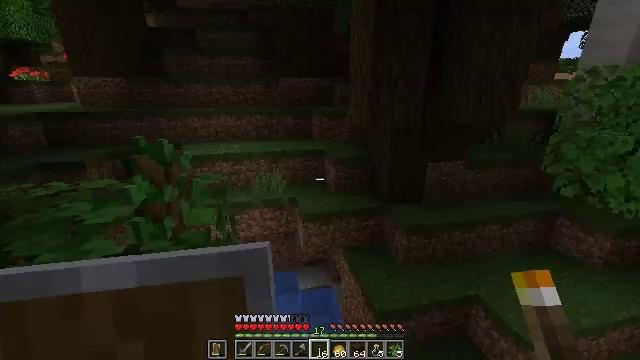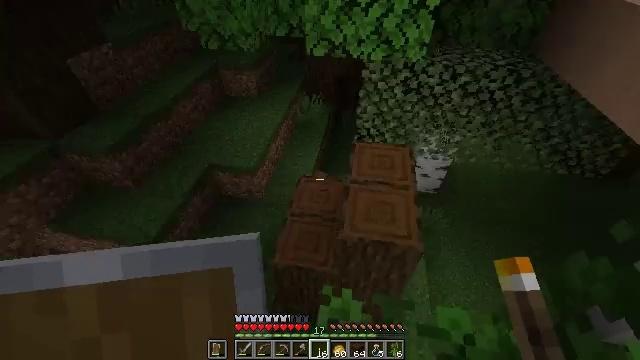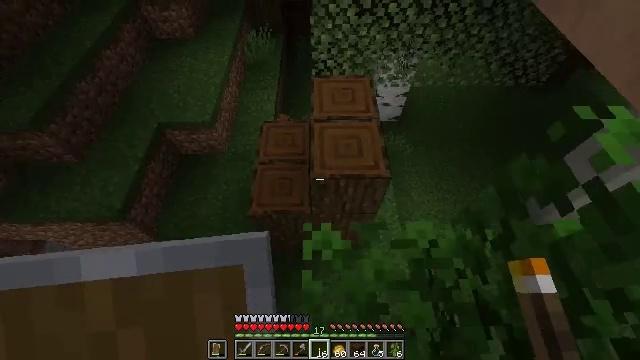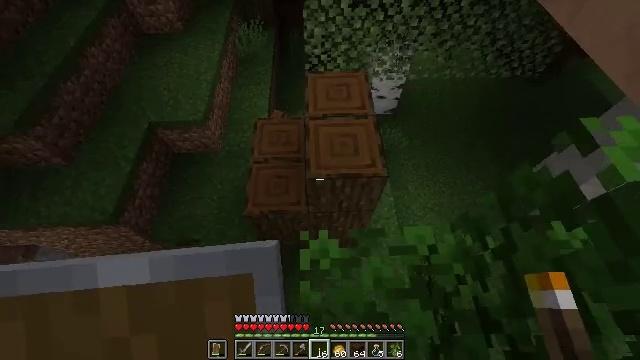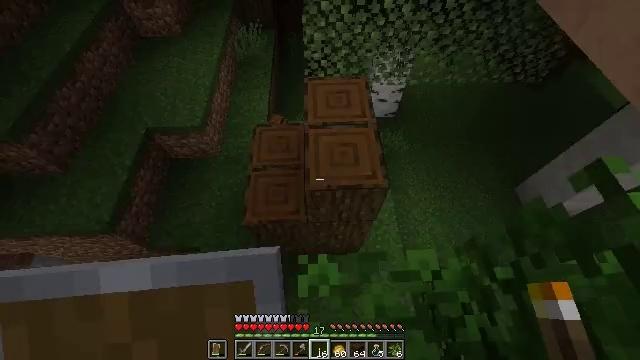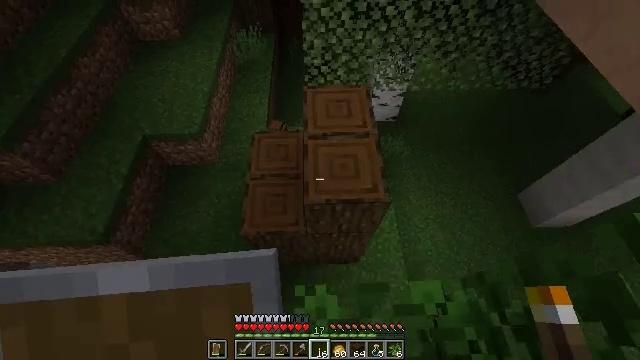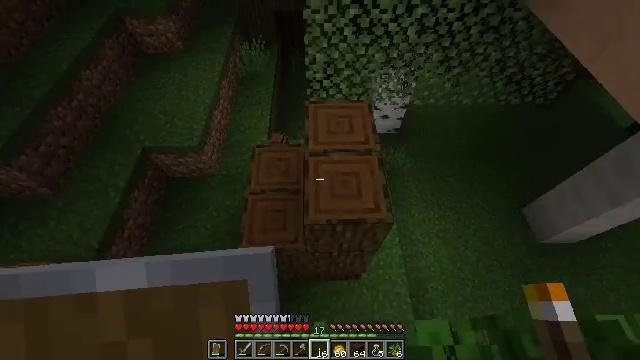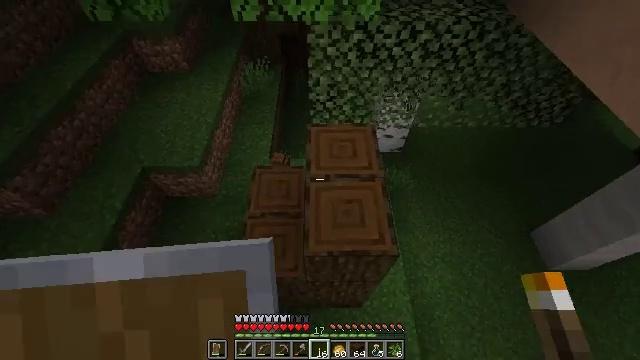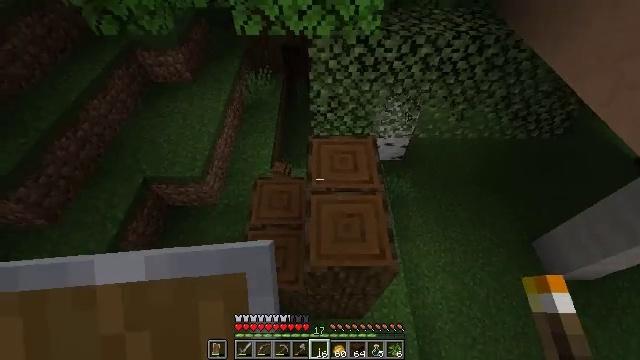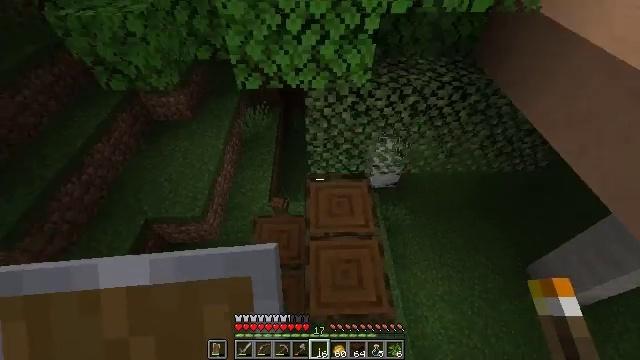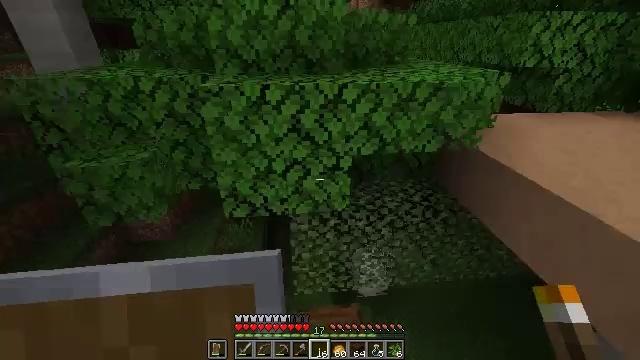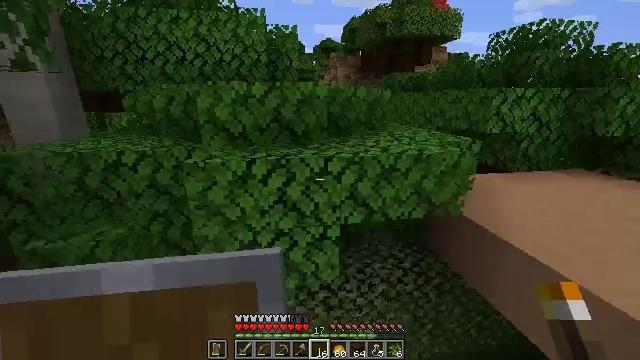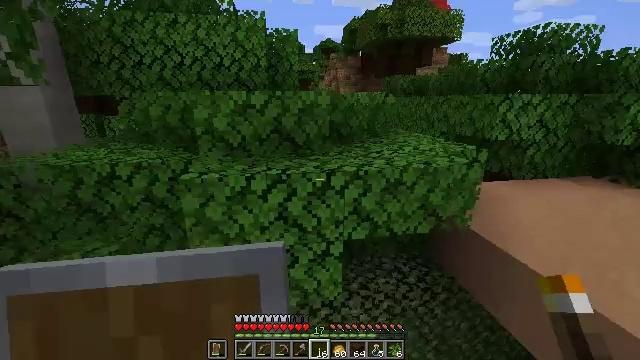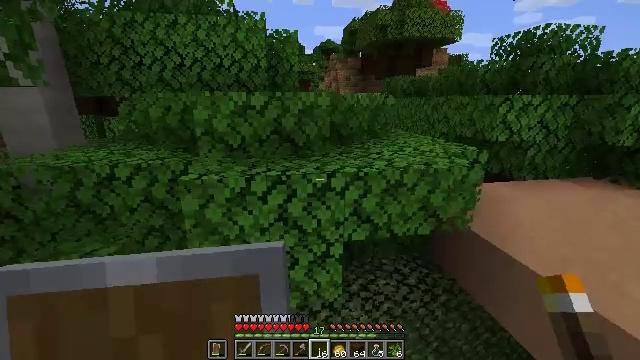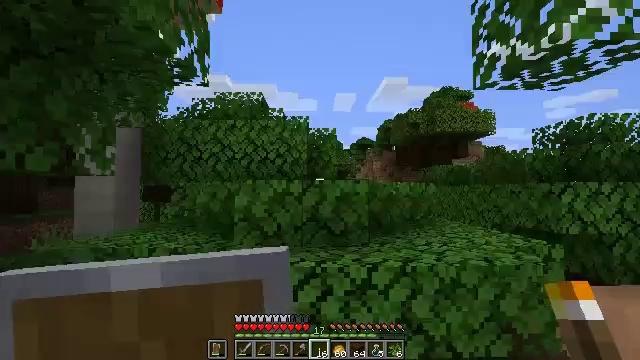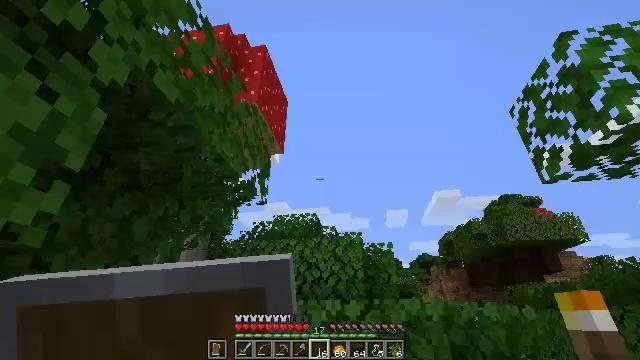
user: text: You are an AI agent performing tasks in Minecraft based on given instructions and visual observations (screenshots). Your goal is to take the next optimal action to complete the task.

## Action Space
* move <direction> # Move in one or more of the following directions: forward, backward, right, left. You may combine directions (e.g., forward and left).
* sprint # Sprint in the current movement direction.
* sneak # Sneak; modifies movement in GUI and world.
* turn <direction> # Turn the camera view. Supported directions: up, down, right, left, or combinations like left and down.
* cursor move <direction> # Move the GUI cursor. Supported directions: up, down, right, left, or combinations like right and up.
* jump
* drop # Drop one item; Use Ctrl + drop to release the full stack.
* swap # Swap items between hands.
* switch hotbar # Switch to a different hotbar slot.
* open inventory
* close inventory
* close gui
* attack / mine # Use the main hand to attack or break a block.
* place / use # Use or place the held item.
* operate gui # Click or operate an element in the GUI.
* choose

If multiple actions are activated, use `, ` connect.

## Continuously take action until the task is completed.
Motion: motion action
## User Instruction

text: Use shears to efficiently mine dark oak leaves.
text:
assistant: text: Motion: turn right and down
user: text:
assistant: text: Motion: turn right and down
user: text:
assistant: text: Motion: move forward, turn right and down
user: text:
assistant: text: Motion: move forward
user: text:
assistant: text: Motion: move forward
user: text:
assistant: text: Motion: move forward, turn up
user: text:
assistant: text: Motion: move forward, turn up
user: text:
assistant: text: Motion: move forward, turn up, jump
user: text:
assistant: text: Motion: move forward, turn right and up, jump
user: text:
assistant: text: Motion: move forward, turn right and up, jump
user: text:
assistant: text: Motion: move forward, turn right and up
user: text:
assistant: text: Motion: move forward
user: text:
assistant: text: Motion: move forward
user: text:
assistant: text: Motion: move forward, turn left and up
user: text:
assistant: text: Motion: move forward, turn left and up
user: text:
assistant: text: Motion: turn left and up
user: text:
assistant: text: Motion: turn left and up
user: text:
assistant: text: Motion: turn left and up
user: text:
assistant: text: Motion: turn left and up
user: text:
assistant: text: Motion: turn left and down
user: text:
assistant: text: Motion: turn left and down
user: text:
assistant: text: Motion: turn right and down
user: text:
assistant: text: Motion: turn left
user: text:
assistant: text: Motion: turn left and down
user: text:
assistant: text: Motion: turn left
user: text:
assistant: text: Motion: turn left and up
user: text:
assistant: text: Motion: turn left and up
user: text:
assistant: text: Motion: turn up, attack / mine
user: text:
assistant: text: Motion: turn right and up, attack / mine
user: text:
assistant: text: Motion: turn right, attack / mine